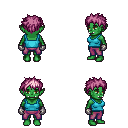
a pixel art fantasy rpg character, female body template, orc, green skin, teal pirate shirt, magenta pants, pink bedhead hairstyle, metal gloves, four views (front, back, left, right), 2x2 character sprite sheet, small pixel art, hard edges, no anti-aliasing